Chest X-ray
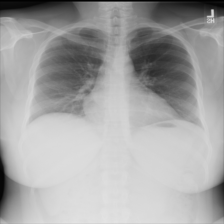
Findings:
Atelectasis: negative
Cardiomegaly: negative
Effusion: negative
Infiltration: negative
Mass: negative
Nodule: negative
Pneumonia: negative
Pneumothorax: negative
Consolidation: negative
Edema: negative
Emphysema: negative
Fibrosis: negative
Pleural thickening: negative
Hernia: negative